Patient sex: M
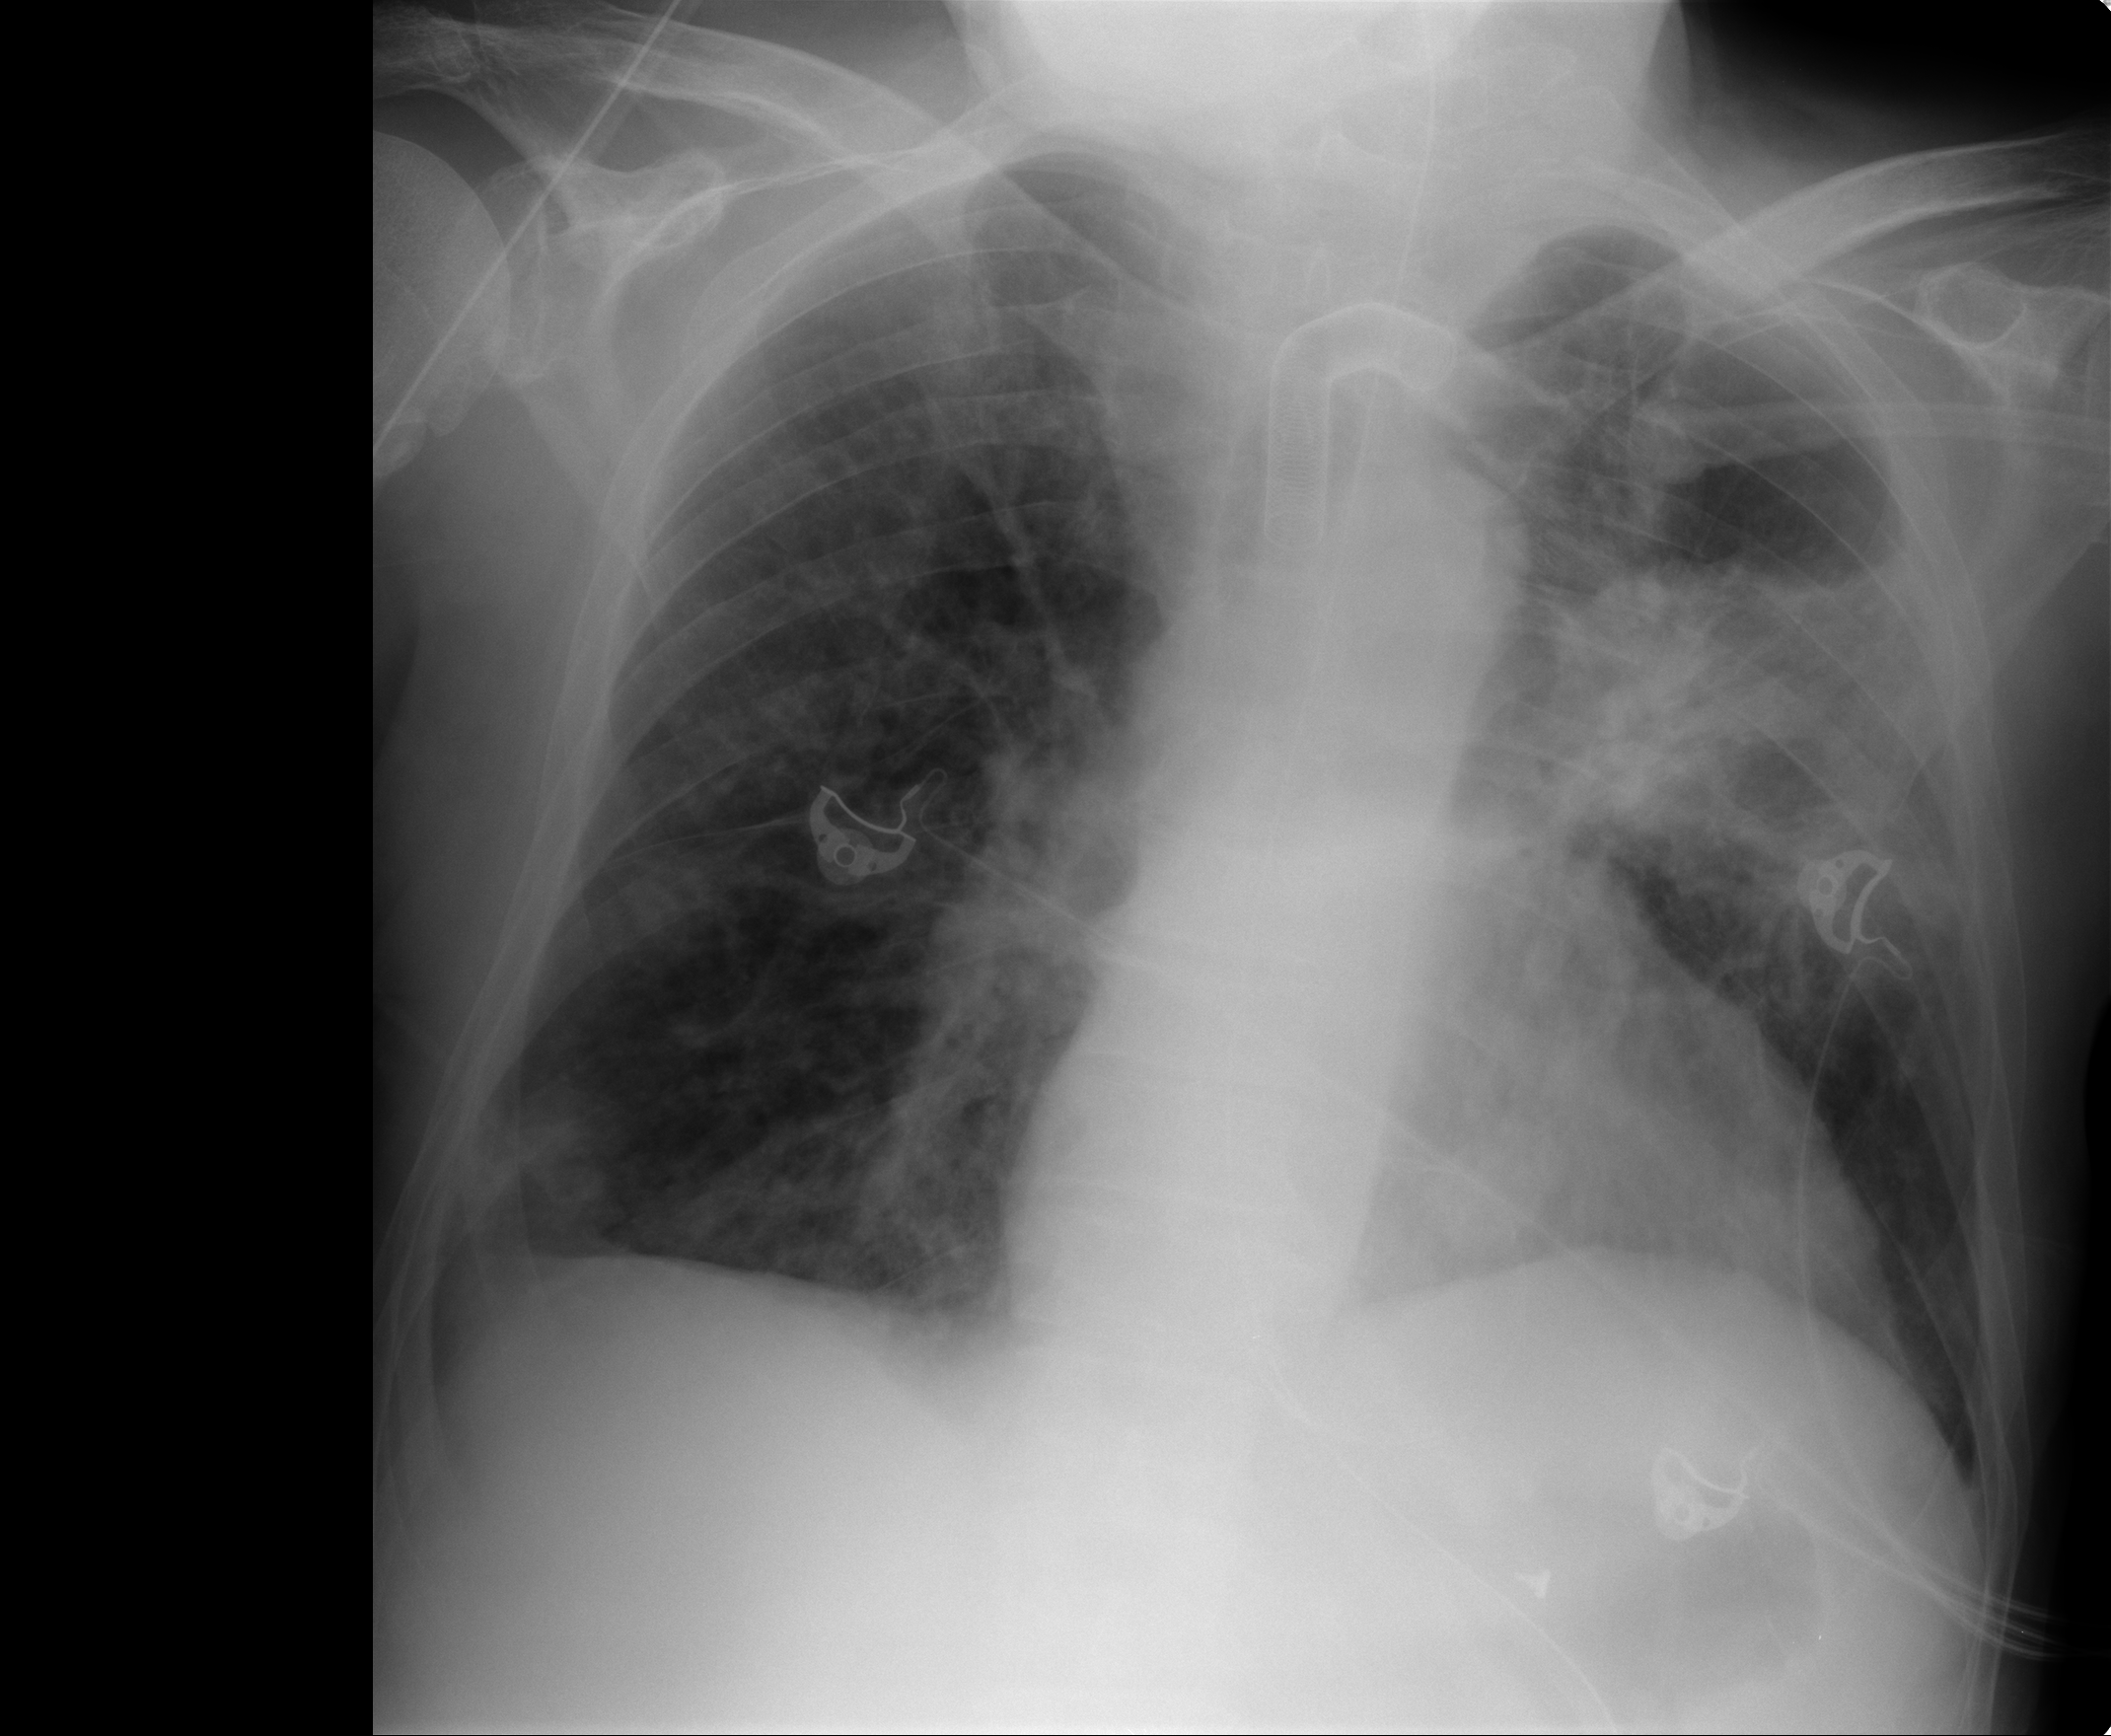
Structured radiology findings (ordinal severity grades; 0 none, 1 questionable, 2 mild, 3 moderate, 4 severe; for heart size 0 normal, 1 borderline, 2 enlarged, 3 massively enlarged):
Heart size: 2
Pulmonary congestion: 2
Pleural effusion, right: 1
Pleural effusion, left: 0
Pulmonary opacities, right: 2
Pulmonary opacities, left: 3
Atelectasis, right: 2
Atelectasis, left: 2